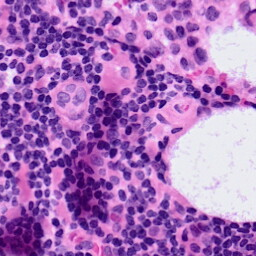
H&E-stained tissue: LymphNode